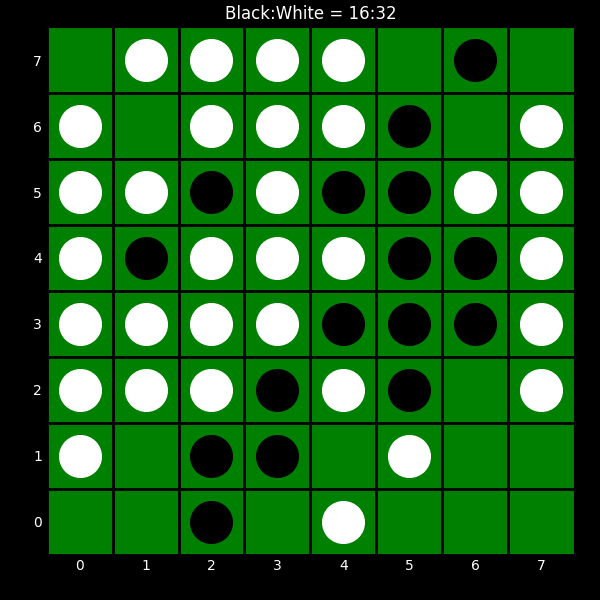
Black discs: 16
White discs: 32